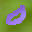
Label: 0